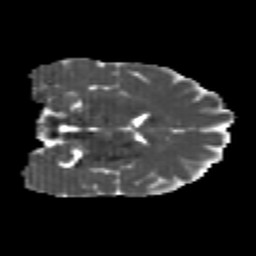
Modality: MD
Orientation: coronal
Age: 22
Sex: female
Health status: healthy
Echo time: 0.074 s